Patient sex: M
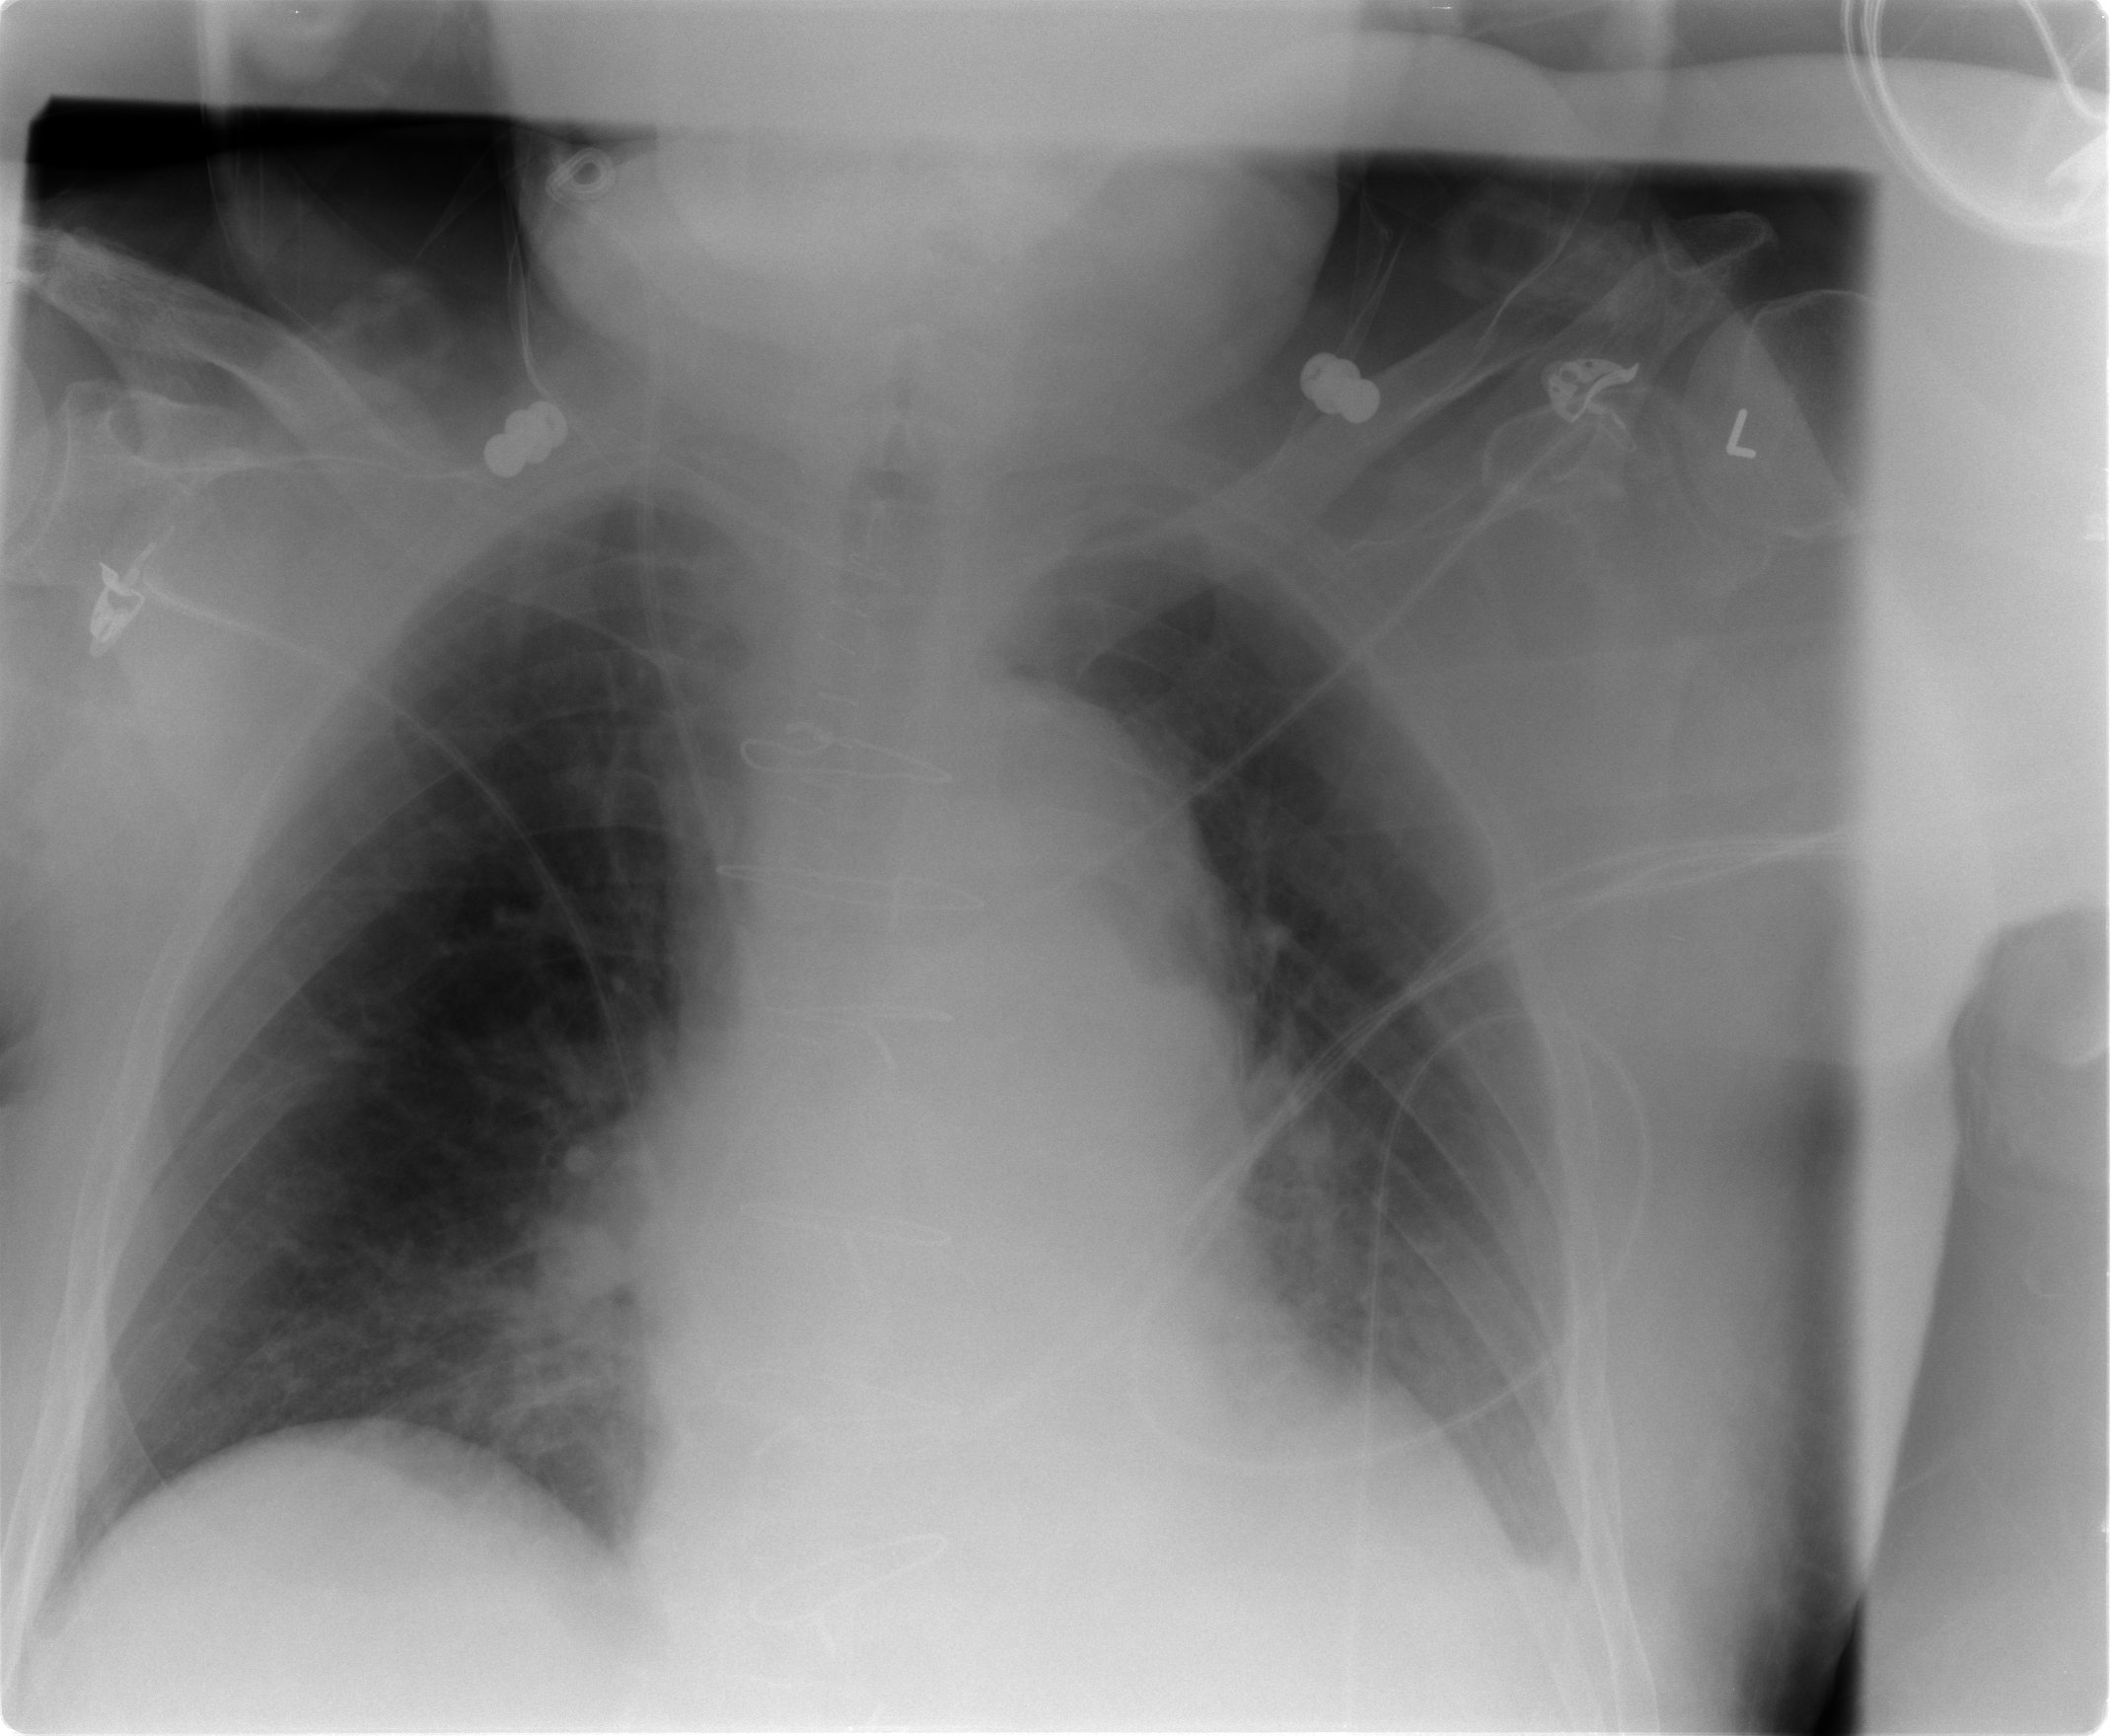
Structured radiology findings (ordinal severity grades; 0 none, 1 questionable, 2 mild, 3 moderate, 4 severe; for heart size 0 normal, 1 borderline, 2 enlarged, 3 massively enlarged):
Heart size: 2
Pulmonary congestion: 2
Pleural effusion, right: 0
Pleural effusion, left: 2
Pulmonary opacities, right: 0
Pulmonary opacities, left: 0
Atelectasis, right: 0
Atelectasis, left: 2